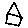
Label: house